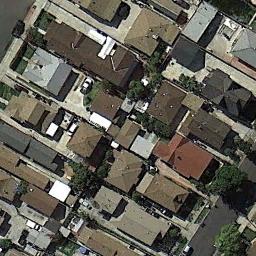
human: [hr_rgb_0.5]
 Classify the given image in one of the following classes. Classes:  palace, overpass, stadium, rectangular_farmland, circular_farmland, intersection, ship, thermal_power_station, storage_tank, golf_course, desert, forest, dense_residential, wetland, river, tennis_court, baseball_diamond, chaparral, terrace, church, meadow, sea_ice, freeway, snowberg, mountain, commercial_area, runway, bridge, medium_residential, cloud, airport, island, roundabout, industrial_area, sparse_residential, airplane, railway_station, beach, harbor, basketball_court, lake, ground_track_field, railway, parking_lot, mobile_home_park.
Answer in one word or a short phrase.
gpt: dense_residential